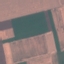
Land use / land cover: AnnualCrop